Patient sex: F
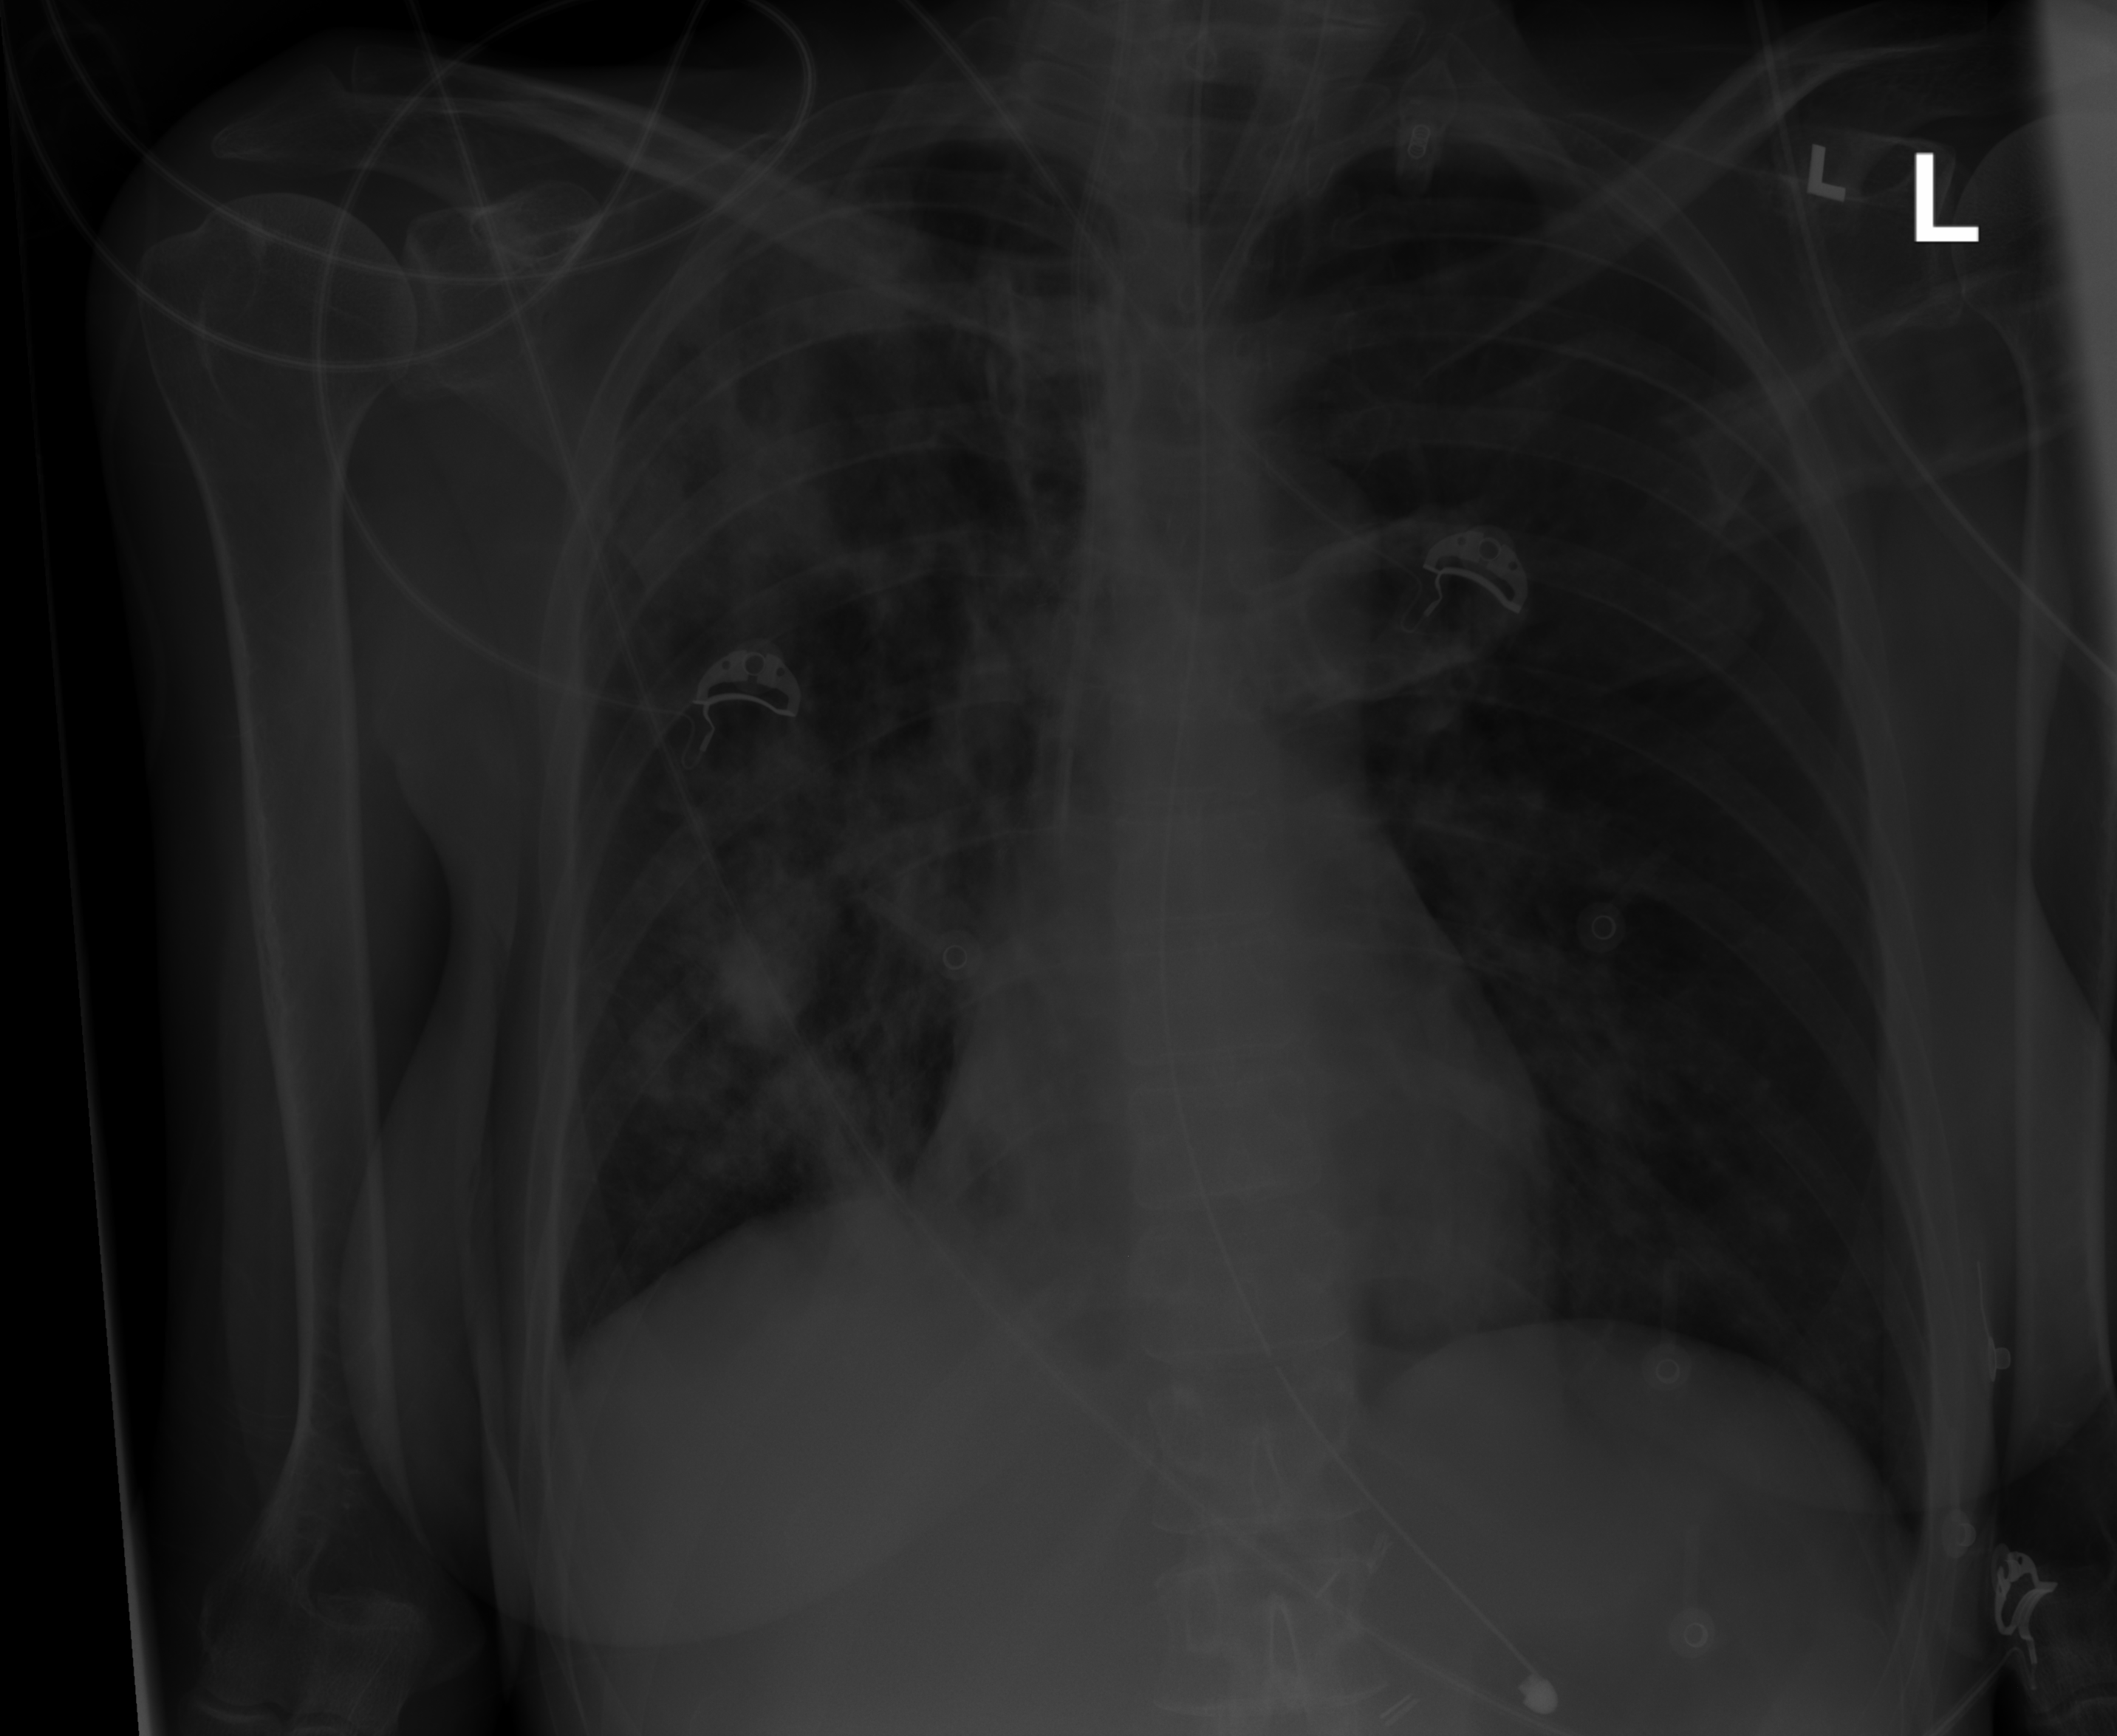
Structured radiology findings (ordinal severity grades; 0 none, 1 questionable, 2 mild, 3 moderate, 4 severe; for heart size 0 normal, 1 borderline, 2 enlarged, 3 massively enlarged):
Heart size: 0
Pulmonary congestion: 0
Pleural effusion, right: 0
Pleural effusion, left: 0
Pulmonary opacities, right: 3
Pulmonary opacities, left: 0
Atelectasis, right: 2
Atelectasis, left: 0